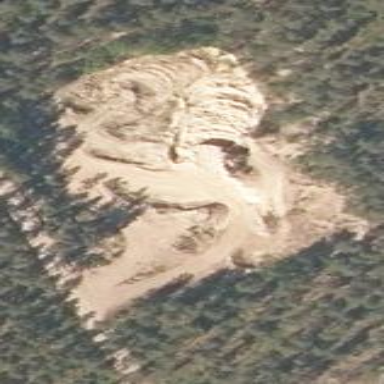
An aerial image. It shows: Quarry extracting sand as natural resource.